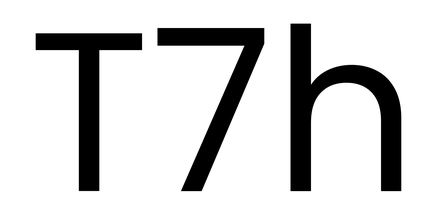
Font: Poppins-Regular